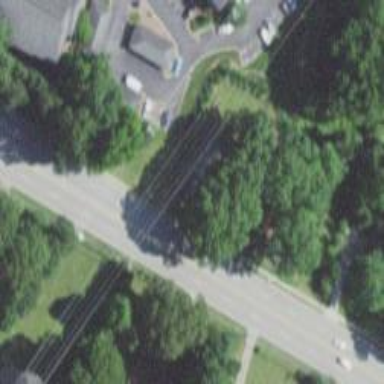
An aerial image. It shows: Secondary road with asphalt surface and sidewalk on the left.